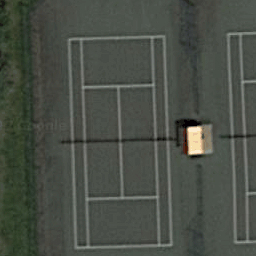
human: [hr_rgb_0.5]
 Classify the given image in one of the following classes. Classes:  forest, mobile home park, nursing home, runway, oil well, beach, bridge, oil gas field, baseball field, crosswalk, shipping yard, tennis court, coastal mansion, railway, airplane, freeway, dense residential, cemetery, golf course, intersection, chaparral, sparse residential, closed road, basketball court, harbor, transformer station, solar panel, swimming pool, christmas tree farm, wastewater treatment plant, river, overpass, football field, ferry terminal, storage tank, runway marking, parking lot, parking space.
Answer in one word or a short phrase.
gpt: tennis court